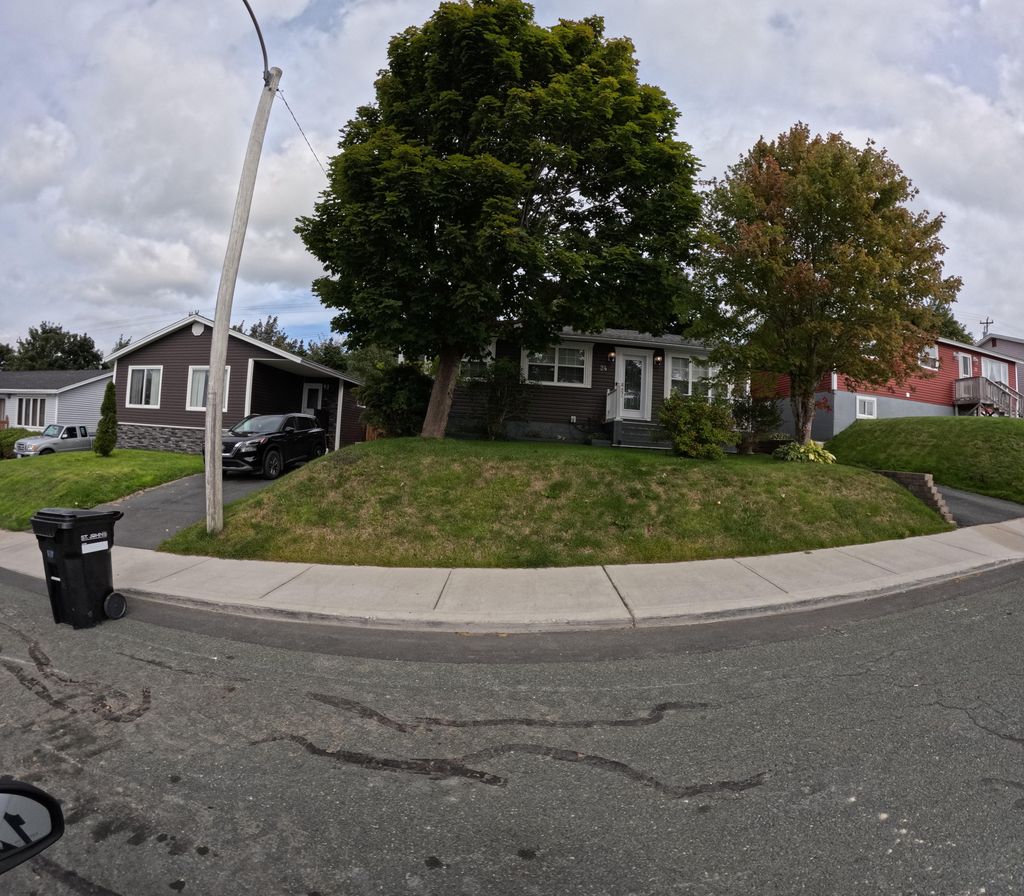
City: st_johns